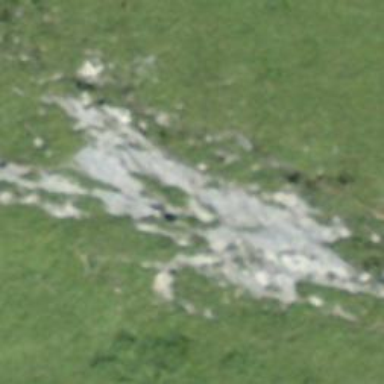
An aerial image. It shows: Natural cliff.